Question: I'm trying to get to use locationInView to get the location of a touch. When I print the locationInView to the console, the correct value is outputted. But when I try and assign it to a local variable, that variable never gets the value and therefore the rest of my code doesn't work. Also, this is a subclass of UIControl.
Snippet below:
'''
override func beginTrackingWithTouch(touch: UITouch, withEvent event: UIEvent?) -> Bool
{
NSLog("\(touch.locationInView(self))") // Prints out the correct location
let newPoint = touch.locationInView(self) // Never gets assigned to newPoint
var calculatedIndex: Int?
for (index, item) in labels.enumerate() {
if item.bounds.contains(newPoint) {
calculatedIndex = index
}
}
if calculatedIndex != nil {
selectedIndex = calculatedIndex!
sendActionsForControlEvents(.ValueChanged)
}
return false
}
'''

<URL>
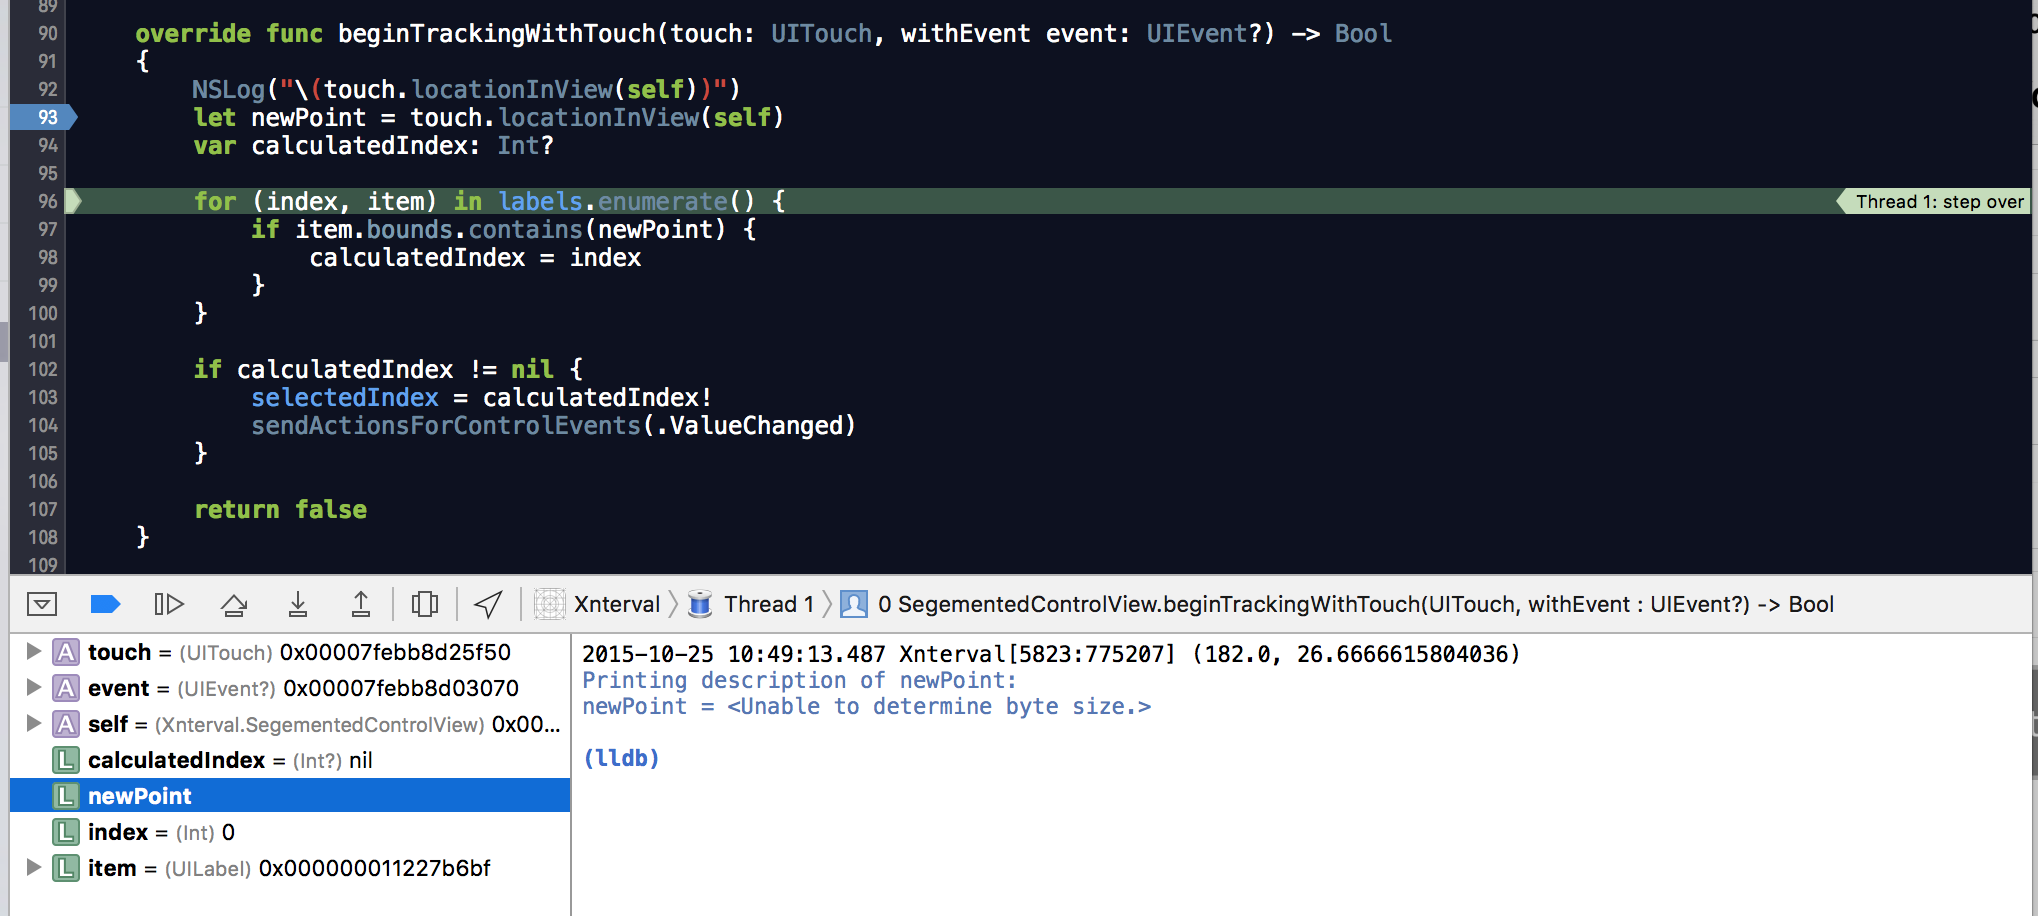
Answer: I just ran your code locally and it all worked fine. You are probably deceived by debugger issue to show the value. You may confirm this by printing 'newPoint'.
As for why your rest of the code is not getting executed, I would recommend you to check your 'labels'. I think 'labels.enumerate' is failing which makes your feel that code is not getting executed. Again try to print values rather than relying on debugger.